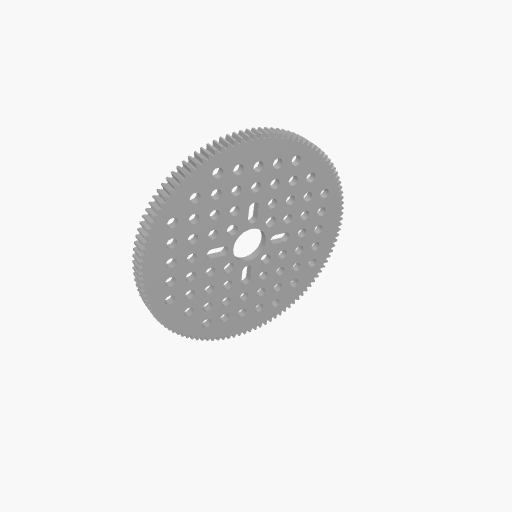
Part: HubMountAluminumGear108T